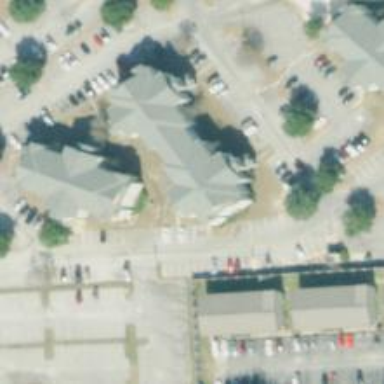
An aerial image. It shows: Dormitory building.